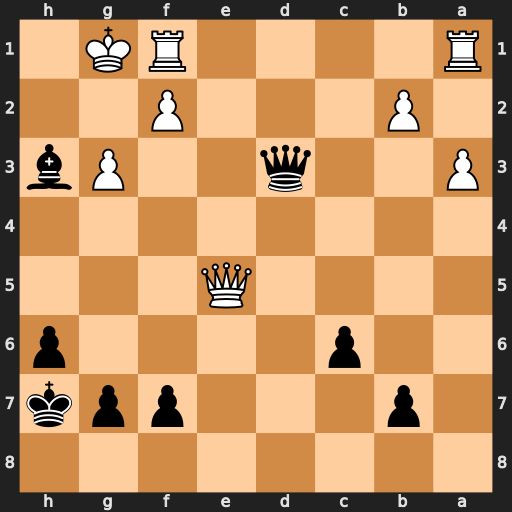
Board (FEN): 8/1p3ppk/2p4p/4Q3/8/P2q2Pb/1P3P2/R4RK1
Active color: b
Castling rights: -
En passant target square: -
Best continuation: Qf3 Qe4+ Qxe4